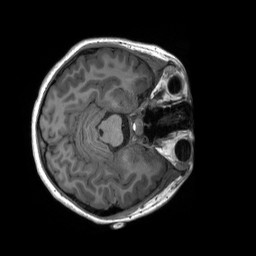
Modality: T1w
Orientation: axial
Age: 13
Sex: female
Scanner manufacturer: siemens
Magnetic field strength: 3 T
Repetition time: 2.3 s
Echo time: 0.00232 s